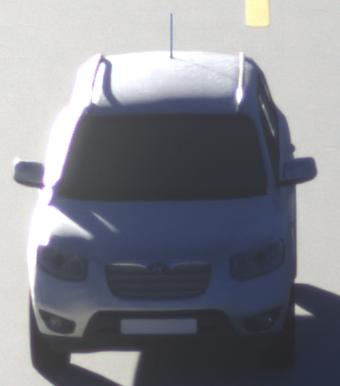
Make: Hyundai
Model: Santa Fe 2.4
Detailed model: Santa Fe (CM)
Model produced from: 2010/01
Model produced until: 2012/09
Doors: 5
Color: white
Road condition: dry road
Daytime: sunrise or sunset
Contrast: high contrast